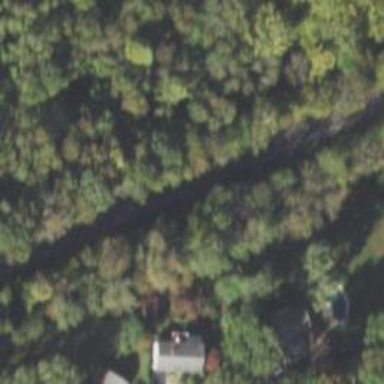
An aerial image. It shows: Railway track.